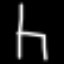
Label: chair